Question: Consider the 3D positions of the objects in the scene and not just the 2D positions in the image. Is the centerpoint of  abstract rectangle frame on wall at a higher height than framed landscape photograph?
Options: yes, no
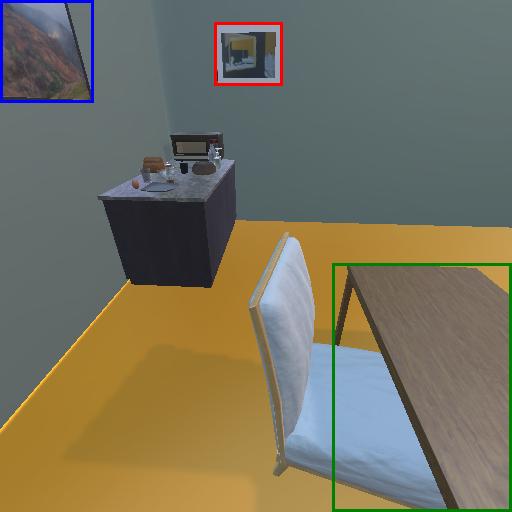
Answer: yes